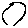
Label: circle